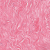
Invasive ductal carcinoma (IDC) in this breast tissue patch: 0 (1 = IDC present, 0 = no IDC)